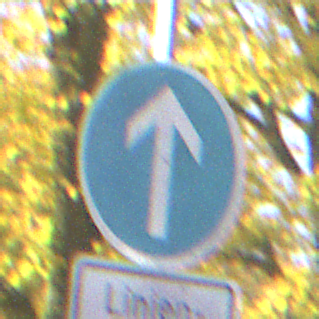
Verkehrszeichen: VorgeschriebeneFahrtrichtungGeradeaus
Zusatzzeichen unten: BesondereFahrzeugeUndTransportgueter2
Umgebung: Outdoor, Urban
Tageszeit: SunriseSunset
Wetter: PartlyCloudy
Licht: Natural
Jahreszeit: Autumn
Kontrast: HighContrast